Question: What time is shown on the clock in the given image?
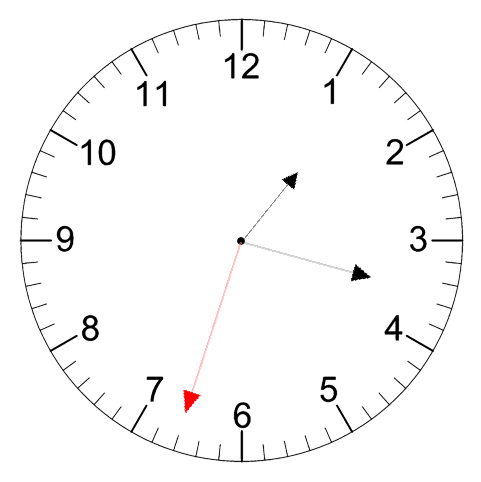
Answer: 01:17:33